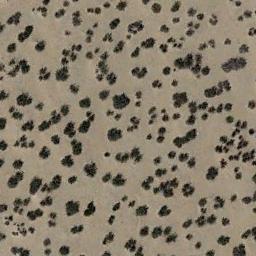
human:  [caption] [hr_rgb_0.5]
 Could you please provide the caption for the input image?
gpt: The chaparral is consist of some bushes on the desert .

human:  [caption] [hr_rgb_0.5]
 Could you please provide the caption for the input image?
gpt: Some disconnected chaparrals grow in the desert .

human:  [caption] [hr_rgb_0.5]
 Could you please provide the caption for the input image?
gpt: There are several trees and some weeds in this desert .

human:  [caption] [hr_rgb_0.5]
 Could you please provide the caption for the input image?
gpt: Chaparral is evenly distributed on the sand .

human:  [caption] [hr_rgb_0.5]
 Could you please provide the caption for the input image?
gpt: The vegetation in the chaparral is almost evenly distributed .